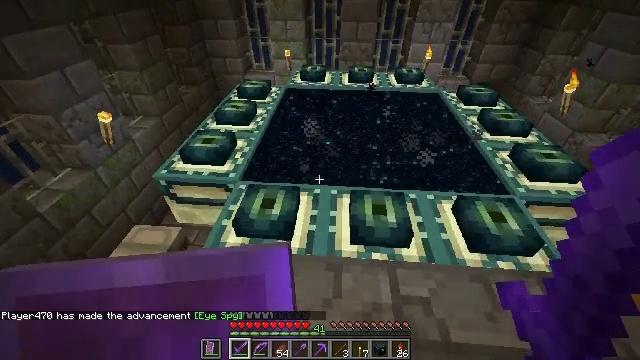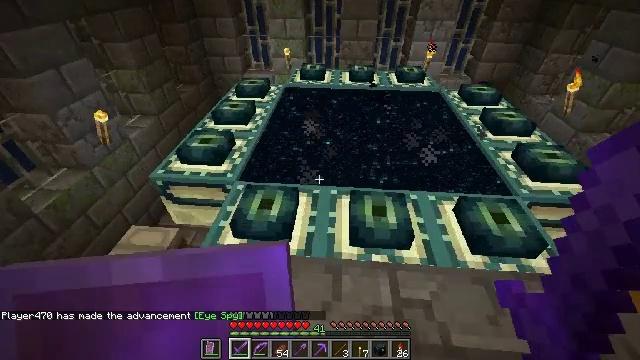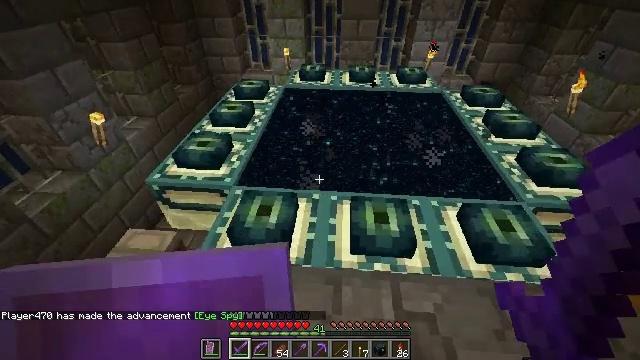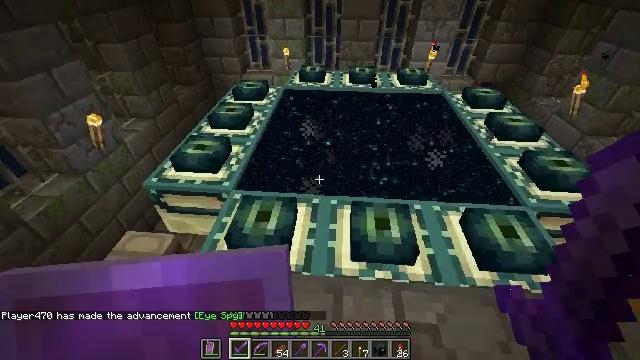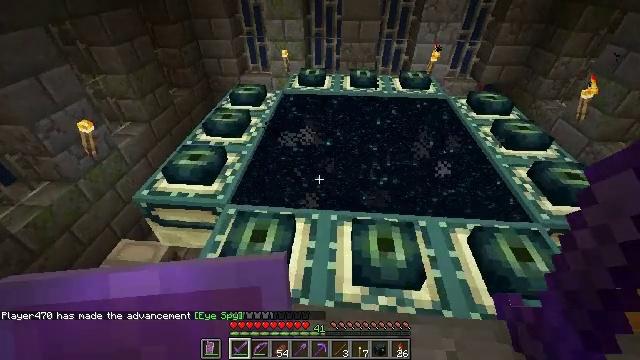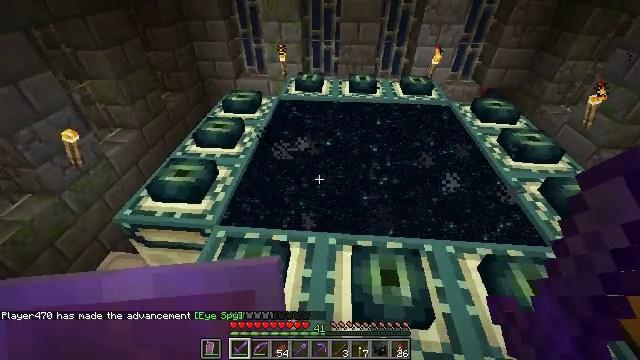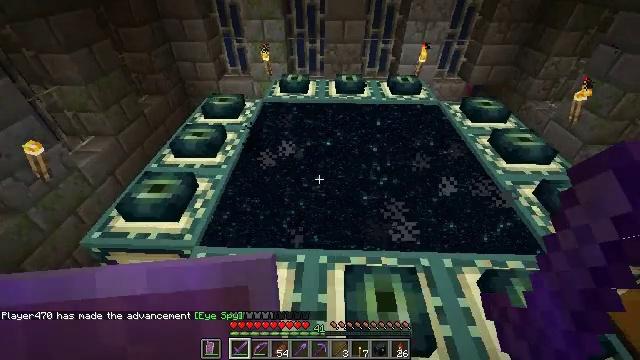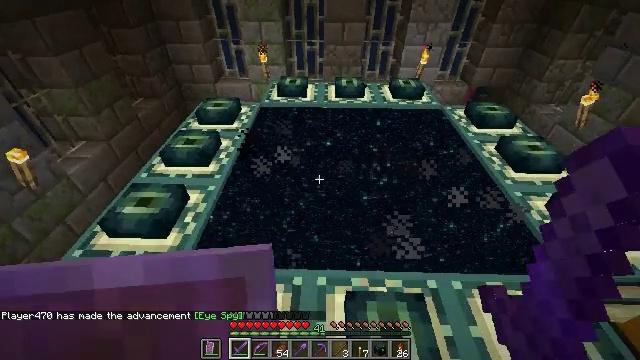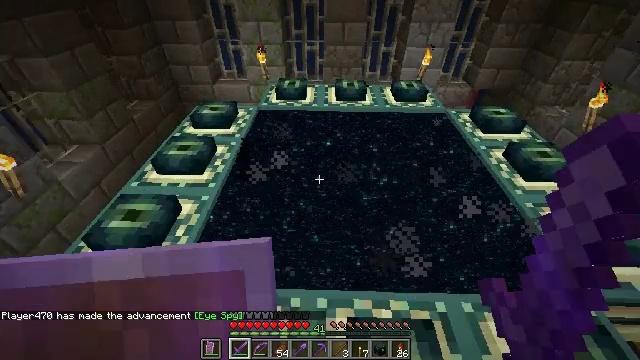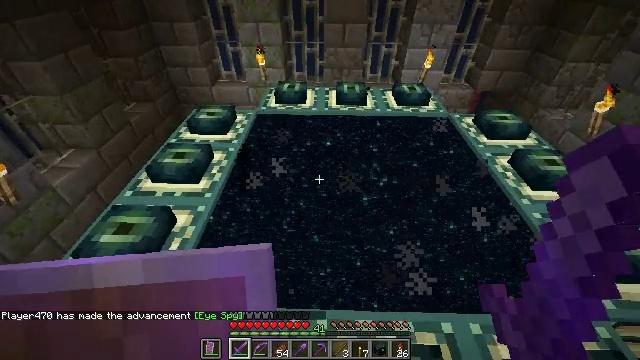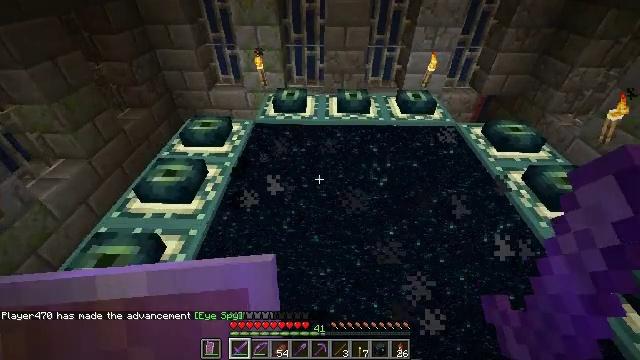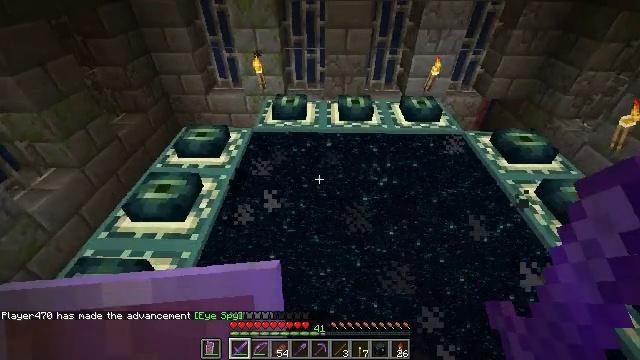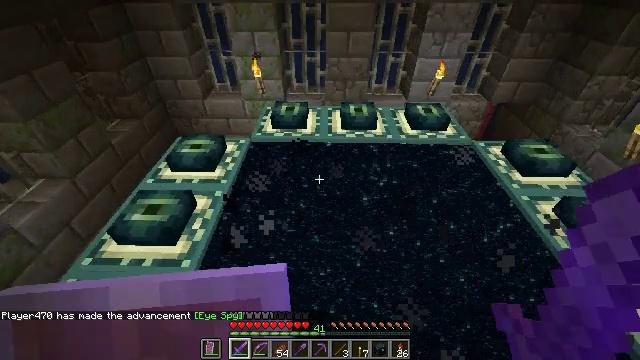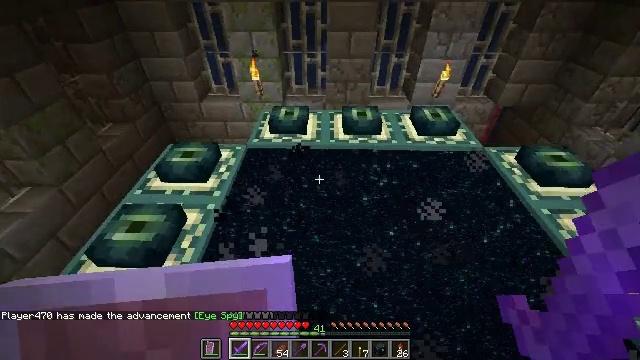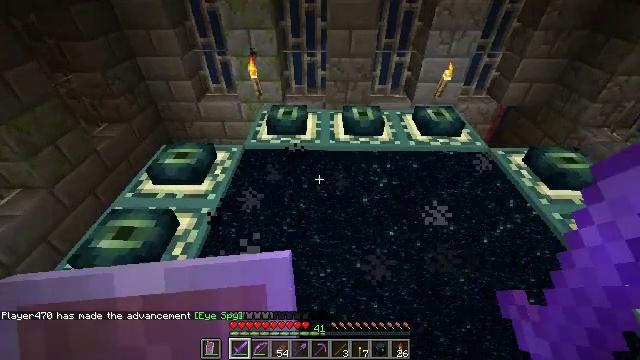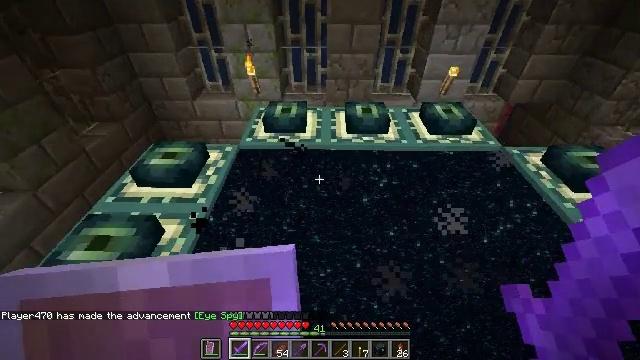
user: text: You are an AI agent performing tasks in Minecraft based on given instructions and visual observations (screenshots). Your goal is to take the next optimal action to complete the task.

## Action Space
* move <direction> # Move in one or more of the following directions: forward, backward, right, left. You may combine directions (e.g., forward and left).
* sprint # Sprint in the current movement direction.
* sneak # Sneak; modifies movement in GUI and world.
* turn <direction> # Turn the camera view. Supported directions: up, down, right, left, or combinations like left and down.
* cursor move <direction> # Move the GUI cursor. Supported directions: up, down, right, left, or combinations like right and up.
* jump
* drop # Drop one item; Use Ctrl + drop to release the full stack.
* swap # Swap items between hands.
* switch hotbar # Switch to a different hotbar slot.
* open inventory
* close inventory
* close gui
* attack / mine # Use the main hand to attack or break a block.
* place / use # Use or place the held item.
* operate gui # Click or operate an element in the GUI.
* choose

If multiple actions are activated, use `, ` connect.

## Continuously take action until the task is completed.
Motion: motion action
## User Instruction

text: Harvest obsidian for portal building.
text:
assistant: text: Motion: no_op
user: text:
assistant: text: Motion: move forward
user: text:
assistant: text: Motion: move forward
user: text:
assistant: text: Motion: move forward
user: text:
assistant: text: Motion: move forward
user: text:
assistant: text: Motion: move forward, turn right
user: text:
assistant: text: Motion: move forward
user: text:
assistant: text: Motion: move forward
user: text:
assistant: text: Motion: move forward
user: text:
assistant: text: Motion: move forward
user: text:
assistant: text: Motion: move forward
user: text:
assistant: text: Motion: move forward
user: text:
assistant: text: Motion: move forward
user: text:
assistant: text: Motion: move forward
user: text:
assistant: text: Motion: move forward
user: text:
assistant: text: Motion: no_op
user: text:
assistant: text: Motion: no_op
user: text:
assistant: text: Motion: no_op
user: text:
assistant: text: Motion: no_op
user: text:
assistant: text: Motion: no_op
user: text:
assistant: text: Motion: no_op
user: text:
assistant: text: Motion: no_op
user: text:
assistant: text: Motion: no_op
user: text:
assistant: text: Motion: no_op
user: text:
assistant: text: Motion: no_op
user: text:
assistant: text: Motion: no_op
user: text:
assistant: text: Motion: no_op
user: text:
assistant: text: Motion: no_op
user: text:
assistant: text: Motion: no_op
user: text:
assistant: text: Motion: no_op